Question: I am working on a custom control box (that min,max/restore/close button in the top right of your Windows titlebar) for my new application. I use 'closeIcon = style.standardIcon(QStyle.SP_TitleBarCloseButton)' to get the correct icon for them. See the full code here in <URL>. What I got is a black icon. In which I need the white version when it's in hover state.

Can we .. I don't know, inverse it? Or should I get another icon from QStyle?
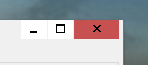
Answer: This question (and several others) are from the intention of creating a chrome like tab in PyQt application, by hiding the titlebar and reimplementing control box. But it didn't gives the best result. Right now <URL>. Therefore, I close this question.